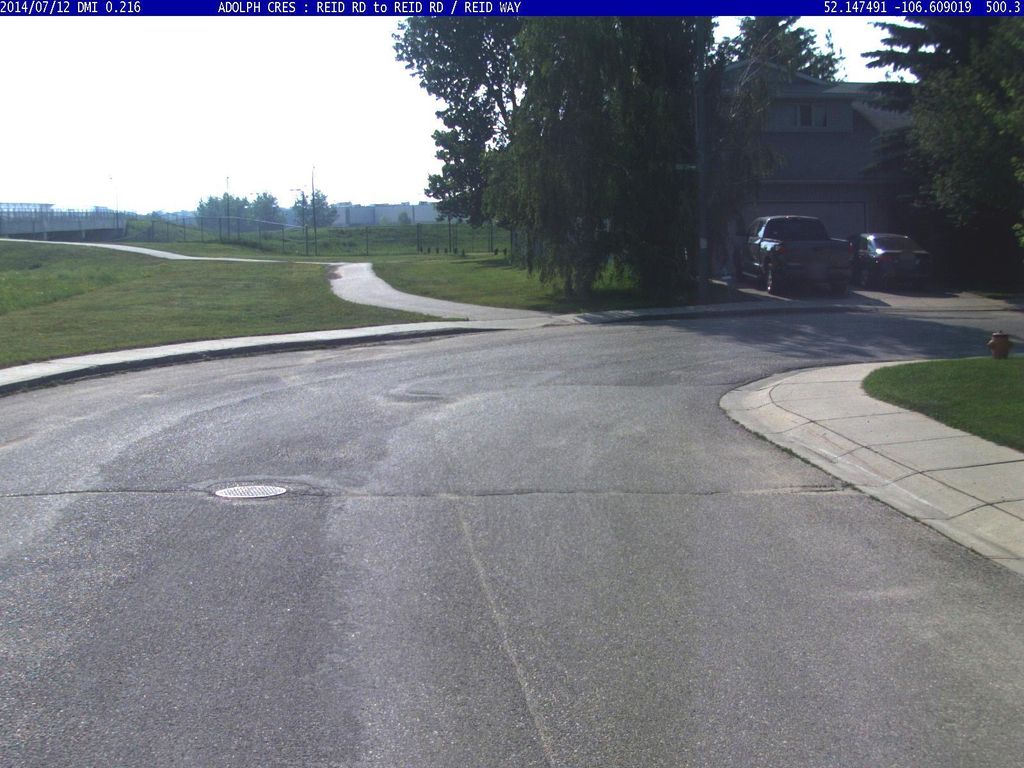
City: saskatoon